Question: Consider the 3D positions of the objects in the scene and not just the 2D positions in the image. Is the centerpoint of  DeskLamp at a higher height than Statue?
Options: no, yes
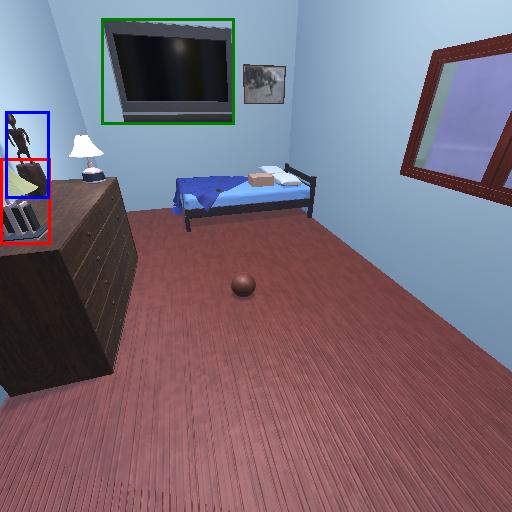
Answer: no